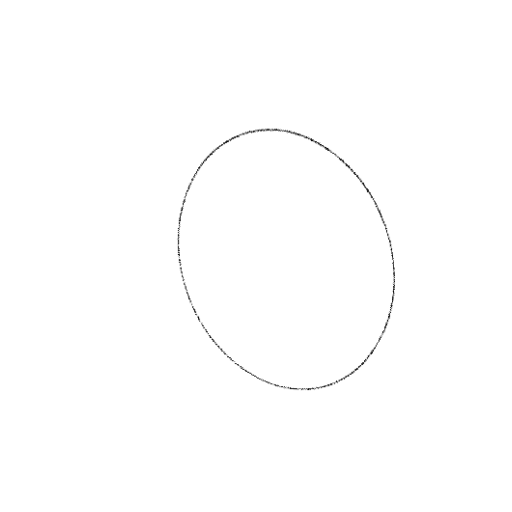
Crossing number: 0